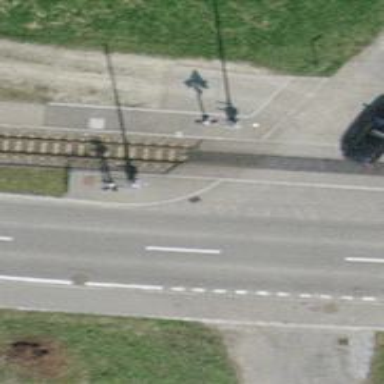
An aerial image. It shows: Uncontrolled and unmarked road crossing.